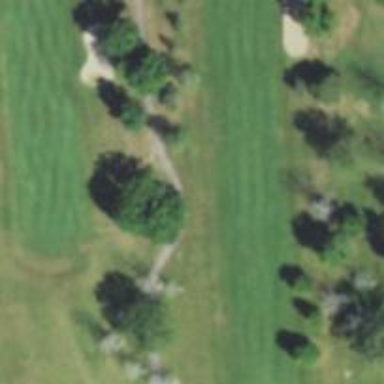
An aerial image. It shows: Pathway for golfing.